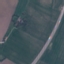
Land use / land cover class: Highway